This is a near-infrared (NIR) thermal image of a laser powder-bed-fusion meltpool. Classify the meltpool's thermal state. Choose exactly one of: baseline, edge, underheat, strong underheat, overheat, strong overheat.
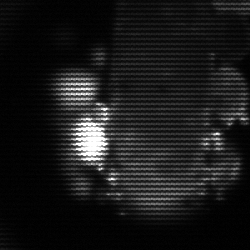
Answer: strong underheat